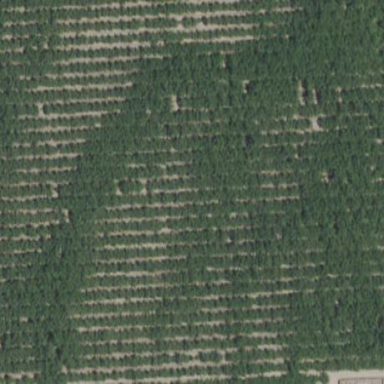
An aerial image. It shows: Almond orchard with rows of almond trees.